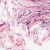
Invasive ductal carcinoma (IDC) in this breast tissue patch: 1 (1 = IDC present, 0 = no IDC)